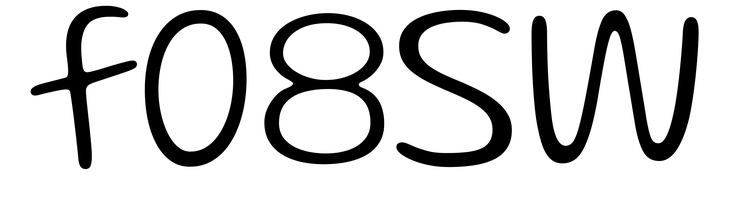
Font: Gluten_ExtraLight